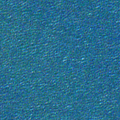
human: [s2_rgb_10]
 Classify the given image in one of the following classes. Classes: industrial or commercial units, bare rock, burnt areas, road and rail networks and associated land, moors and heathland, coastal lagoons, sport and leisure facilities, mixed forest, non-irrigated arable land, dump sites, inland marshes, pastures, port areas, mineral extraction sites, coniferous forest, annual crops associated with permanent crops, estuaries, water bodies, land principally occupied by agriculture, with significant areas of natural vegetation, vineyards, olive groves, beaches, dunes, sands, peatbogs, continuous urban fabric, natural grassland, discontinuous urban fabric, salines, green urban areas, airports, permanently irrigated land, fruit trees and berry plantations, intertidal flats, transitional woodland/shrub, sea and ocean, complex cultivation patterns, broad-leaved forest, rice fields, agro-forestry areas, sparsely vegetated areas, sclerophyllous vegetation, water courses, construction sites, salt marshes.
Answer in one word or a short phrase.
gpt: sea and ocean